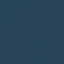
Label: SeaLake